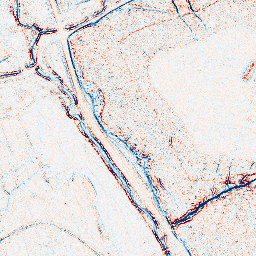
Category: edge_preserving
Decomposition family: bilateral
Decomposition parameters: d: 5
sigma_color: 50
sigma_space: 25
Upsampling method: edge_directed
Upsampling parameters: scale: 4
Upsampling scale: 4